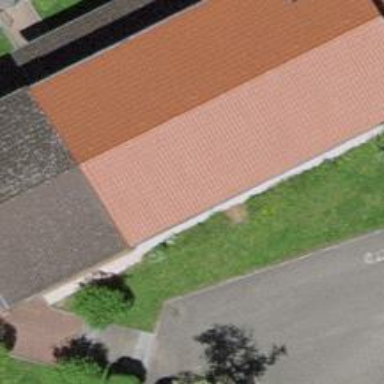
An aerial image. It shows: School building.